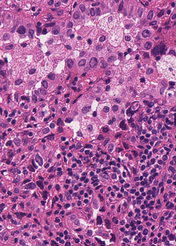
Tumor epithelial tissue: yes
Tumor-associated stroma tissue: yes
Normal tissue: no